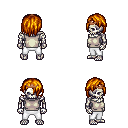
a pixel art fantasy rpg character, male body template, skeleton, white sleeveless shirt, white pants, dark blonde bangs hairstyle, bronze tiara, four views (front, back, left, right), 2x2 character sprite sheet, small pixel art, hard edges, no anti-aliasing